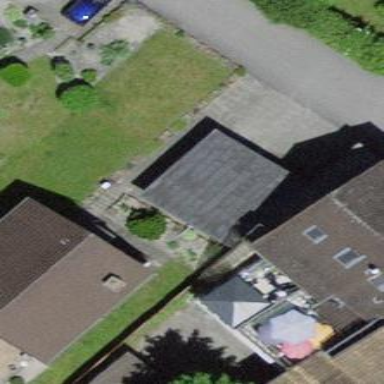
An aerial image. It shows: Garage with flat roof.